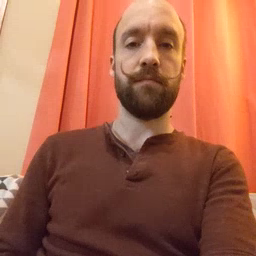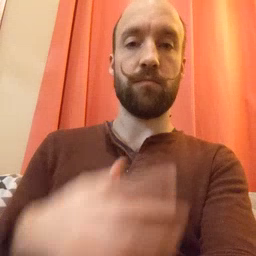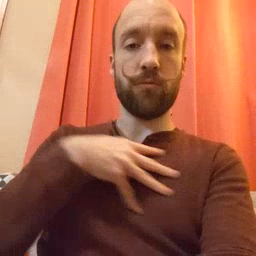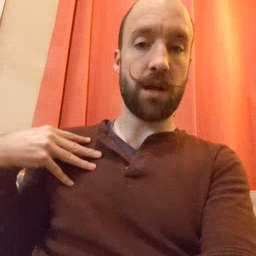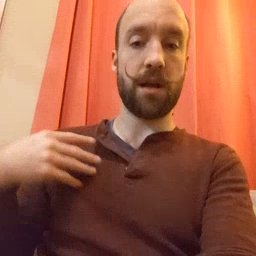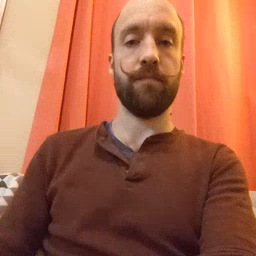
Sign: zebra